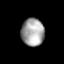
Tissue: prostate
Cell type: T cells
Senescence score: 0.3242
Nuclear area (px): 622
Mean DAPI intensity: 164.272